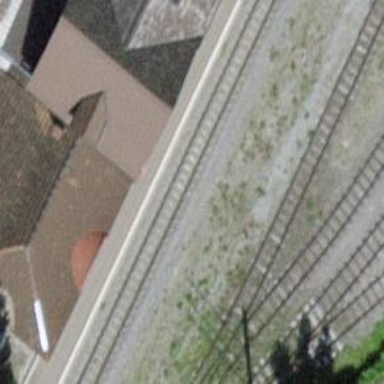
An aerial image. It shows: Narrow-gauge railway track with one electrified contact line.